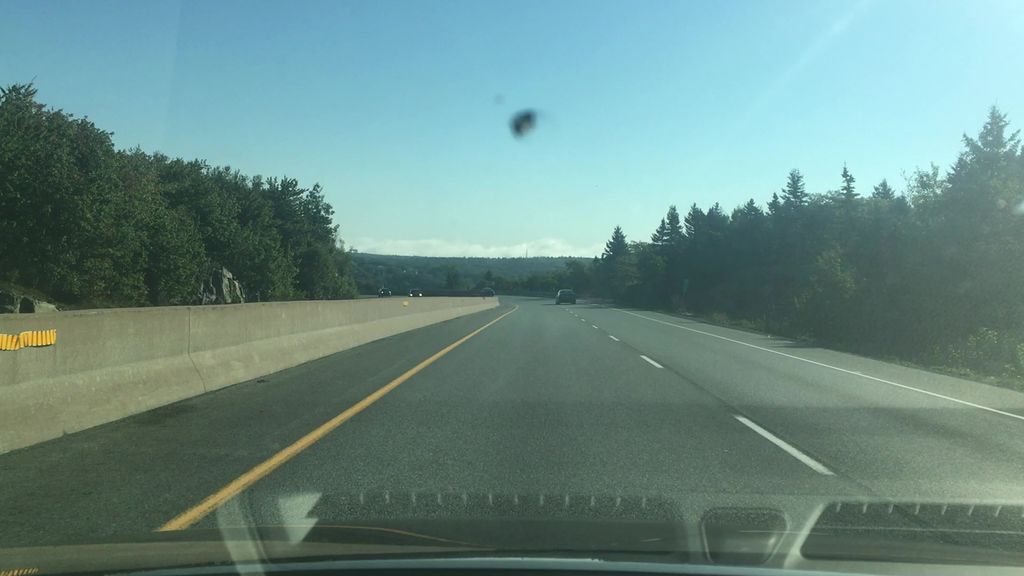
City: halifax